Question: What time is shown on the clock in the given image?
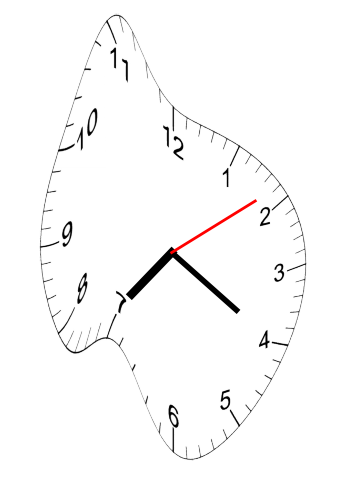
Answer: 07:20:09